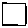
Label: square